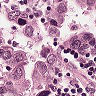
Metastatic tissue present: yes